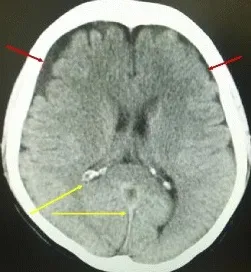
Computed tomogram obtained 9 days after the surgery. An increase in the size of the hematoma (red arrows) compared with that on the earlier MRI image is observed. A narrowed ventricle and midline shift (yellow arrows) are also observed, suggesting an increase in intracranial pressure.
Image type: radiology (ct)